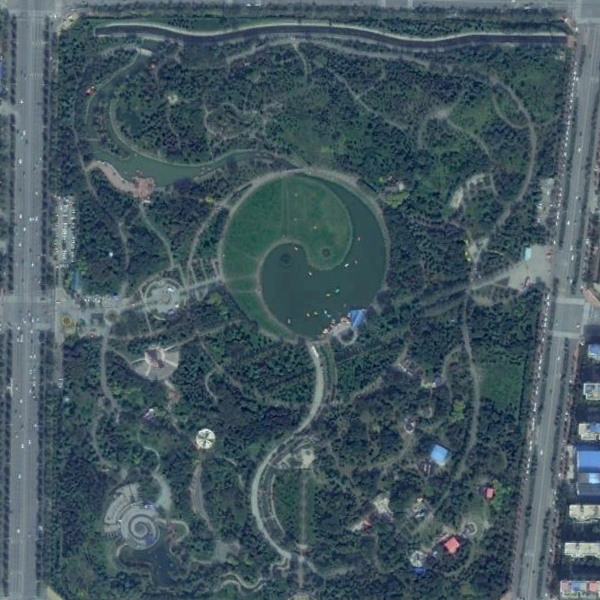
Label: Park